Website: crate-barrel
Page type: account-selection
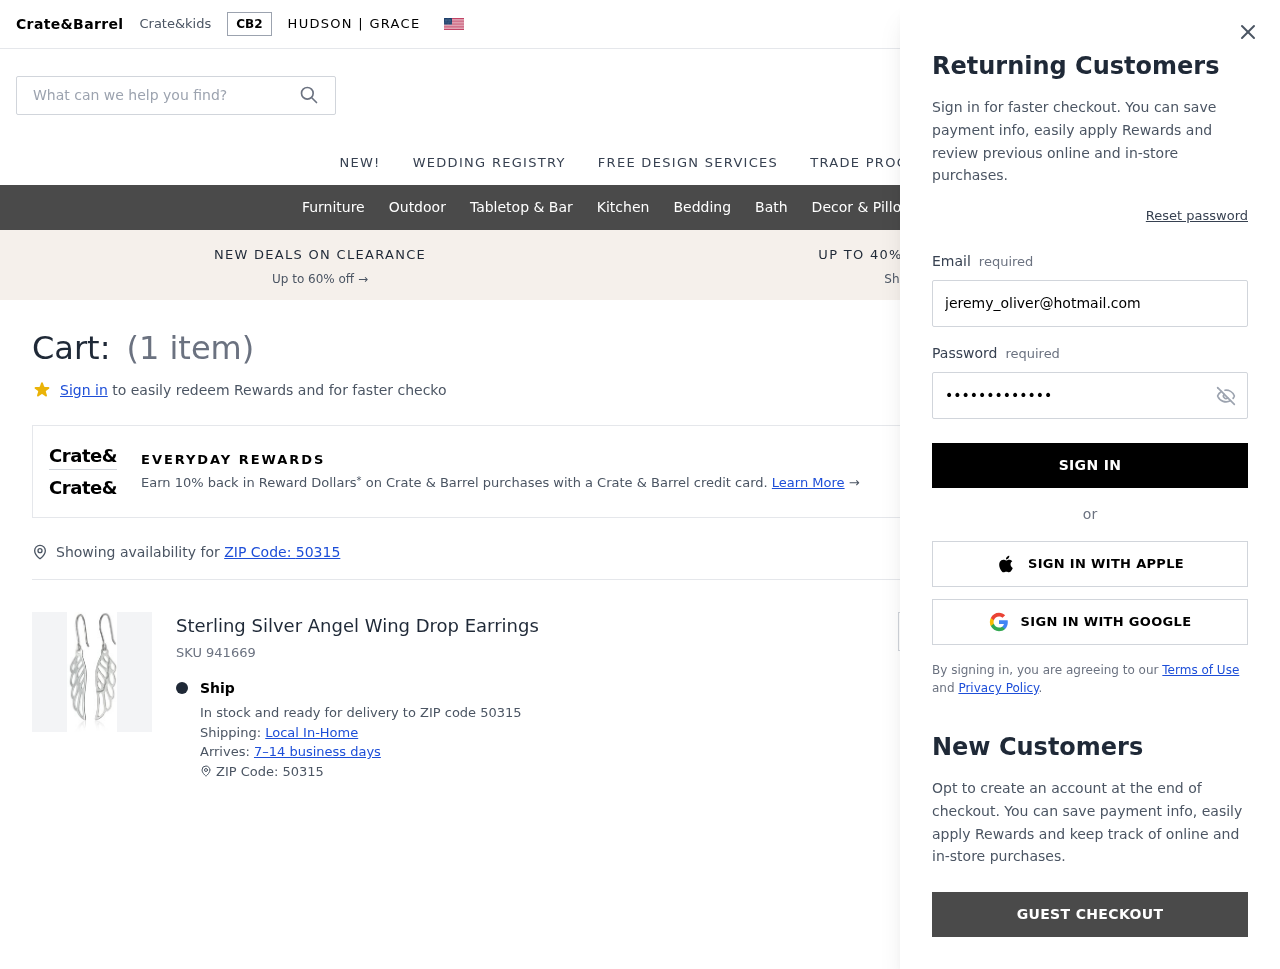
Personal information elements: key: PII_EMAIL
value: jeremy_oliver@hotmail.com
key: PII_POSTCODE
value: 50315
Product elements: key: PRODUCT1_NAME
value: Sterling Silver Angel Wing Drop Earrings
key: PRODUCT1_QUANTITY
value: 1
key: PRODUCT1_SKU
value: SKU 941669
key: PRODUCT1_ORIGINAL_PRICE
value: $43.11
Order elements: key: ORDER_NUM_ITEMS
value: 1
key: ORDER_SUBTOTAL
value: $34.49
Search elements: key: HEADER_SEARCH
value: What can we help you find?